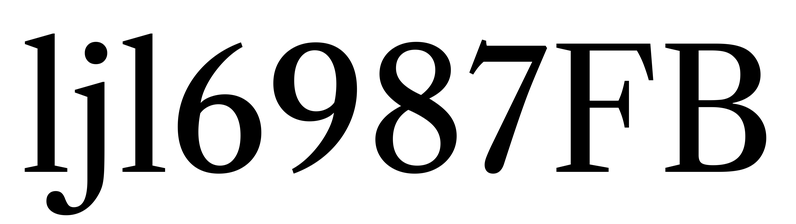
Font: LibreCaslonText_Regular